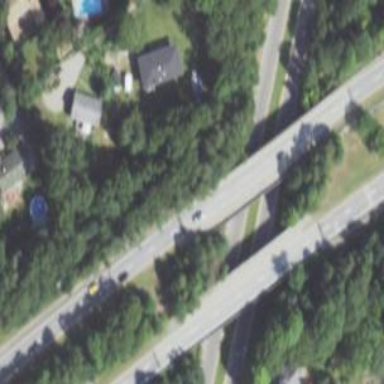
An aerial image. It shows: Man-made bridge.